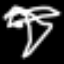
Label: palm tree